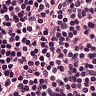
Metastatic tissue present: no